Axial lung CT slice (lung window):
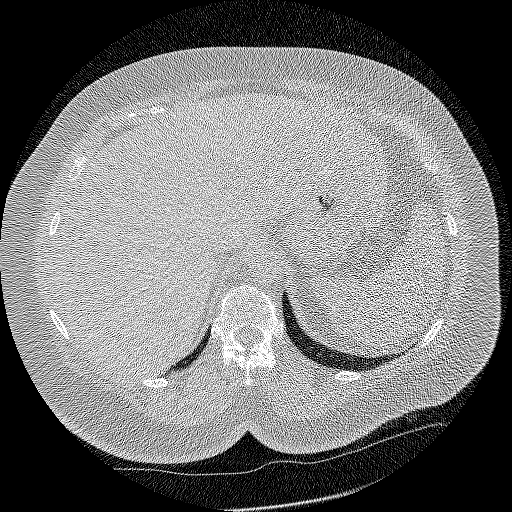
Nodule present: no